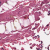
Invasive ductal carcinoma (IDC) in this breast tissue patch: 0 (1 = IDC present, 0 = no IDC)